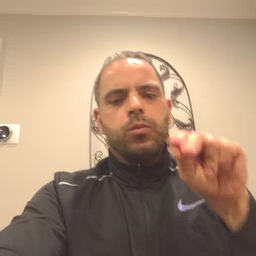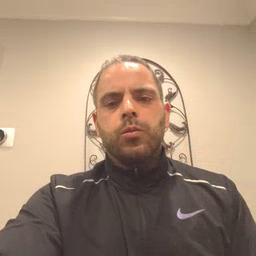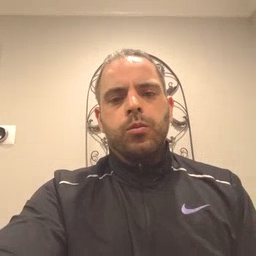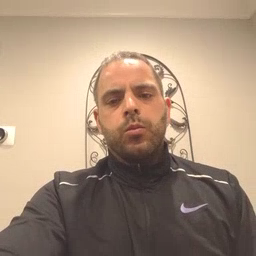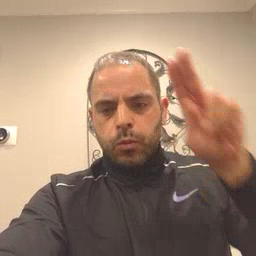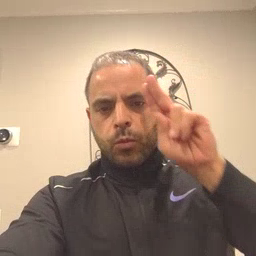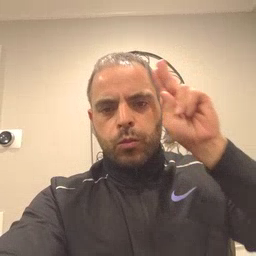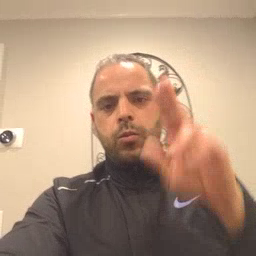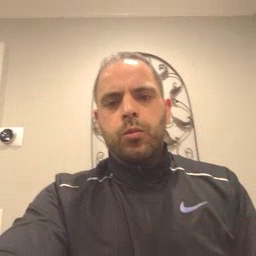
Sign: uncle